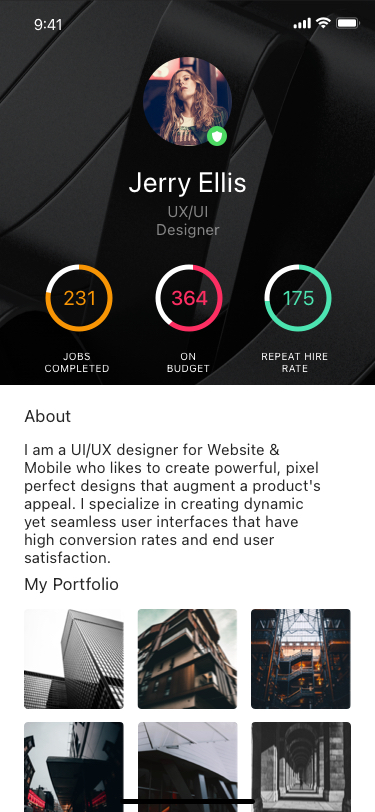
Text in this UI design:
UX/UI Designer
Jerry Ellis
My Portfolio
About
I am a UI/UX designer for Website & Mobile who likes to create powerful, pixel perfect designs that augment a product's appeal. I specialize in creating dynamic yet seamless user interfaces that have high conversion rates and end user satisfaction.

I can design you a unique UI for your mobile app for any resolution as per your demand & Specification for IOS & Android.
Jobs Completed
On Budget
Repeat Hire Rate
231
175